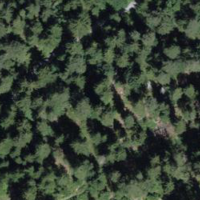
EUNIS habitat code: 43
Species observed at this site:
Lasiommata megera
Rubus saxatilis
Chalcosyrphus piger
Didea fasciata